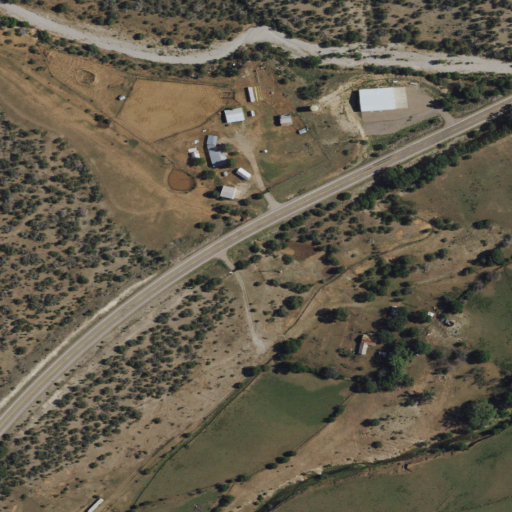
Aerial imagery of valley in New Mexico named Burnt Canyon containing shrub, grassland, open development, evergreen forest, medium intensity development, and low intensity development